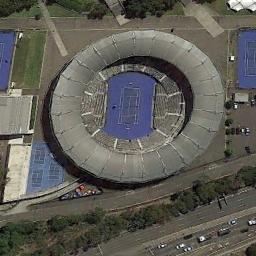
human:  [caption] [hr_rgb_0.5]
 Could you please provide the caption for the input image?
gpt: The circular stadium is next to the building, Parking lot and road .

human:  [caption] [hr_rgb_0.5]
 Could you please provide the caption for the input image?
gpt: This oval stadium has yellow and blue chairs on both sides .

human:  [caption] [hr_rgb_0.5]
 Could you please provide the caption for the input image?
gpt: The stadium is on the bare land next to some trees and roads .

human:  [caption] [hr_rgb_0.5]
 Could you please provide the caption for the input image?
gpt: There are many cars on the road near the stadium .

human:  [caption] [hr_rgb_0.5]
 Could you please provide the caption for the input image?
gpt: The stadium with a gray roof is by the roadside .